七年级 · 画法几何学
一副透明的直角三角尺, 按如图所示的位置摆放. 如果把三角尺的每条边看成线段,请根据图形解答下列问题:

(1)找出图中一对互相平行的线段, 并用符号表示出来;

(2)找出图中一对互相垂直的线段, 并用符号表示出来;

(3)找出图中的一个钝角、一个直角和一个锐角, 用符号把它们表示出来, 并求出它们的度数. (不包括直角尺自身所成的角)

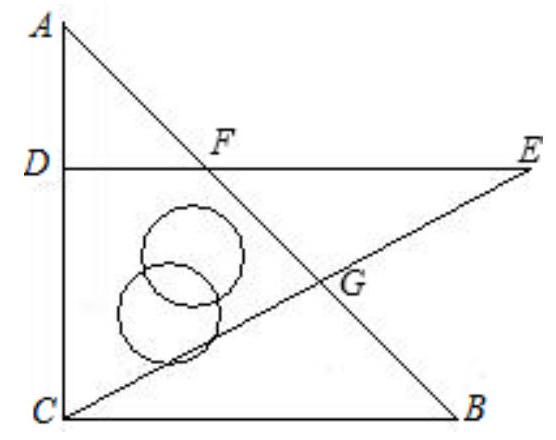
答案: 【答案】解: 此题答案不唯一, 只要答案正确即可得分.

(1)如: $D E / / C B, D F / / C B, F E / / C B$.

(2)如: $E D \perp A C, F D \perp A C, F D \perp A D$.

(3)如: 钝角: $\angle G F D=135^{\circ}, \angle C G B=\angle F G E=105^{\circ}$.

直角有: $\angle A D E=90^{\circ}$.

如: 锐角 $\angle G C B=30^{\circ}, \angle A F D=45^{\circ}, \angle C G F=75^{\circ}$.

【解析】(1)直线 $D E / / B C$, 故直线 $D E$ 上的线段都与 $B C$ 平行.

(2)根据 $\angle C D E$ 和 $\angle A C B$ 都是直角, 即可找出互相垂直的线段.

(3)根据角的概念进行解答.

本题考查平行线, 垂线以及角的概念, 难度不大.